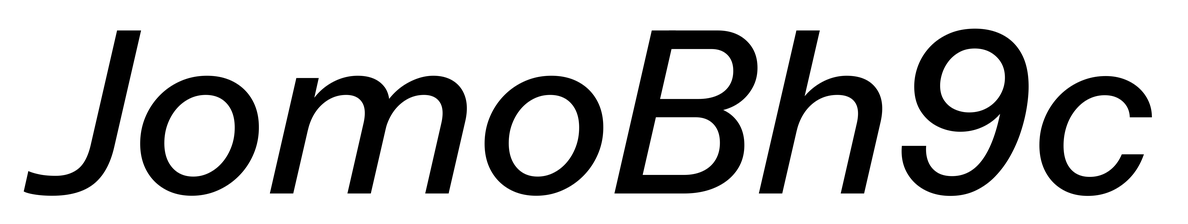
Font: InstrumentSans-Italic_Medium_Italic